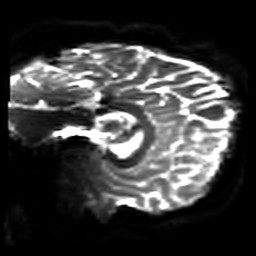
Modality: DWI
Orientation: sagittal
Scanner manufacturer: philips
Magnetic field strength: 7 T
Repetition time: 9.612 s
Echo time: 0.073 s